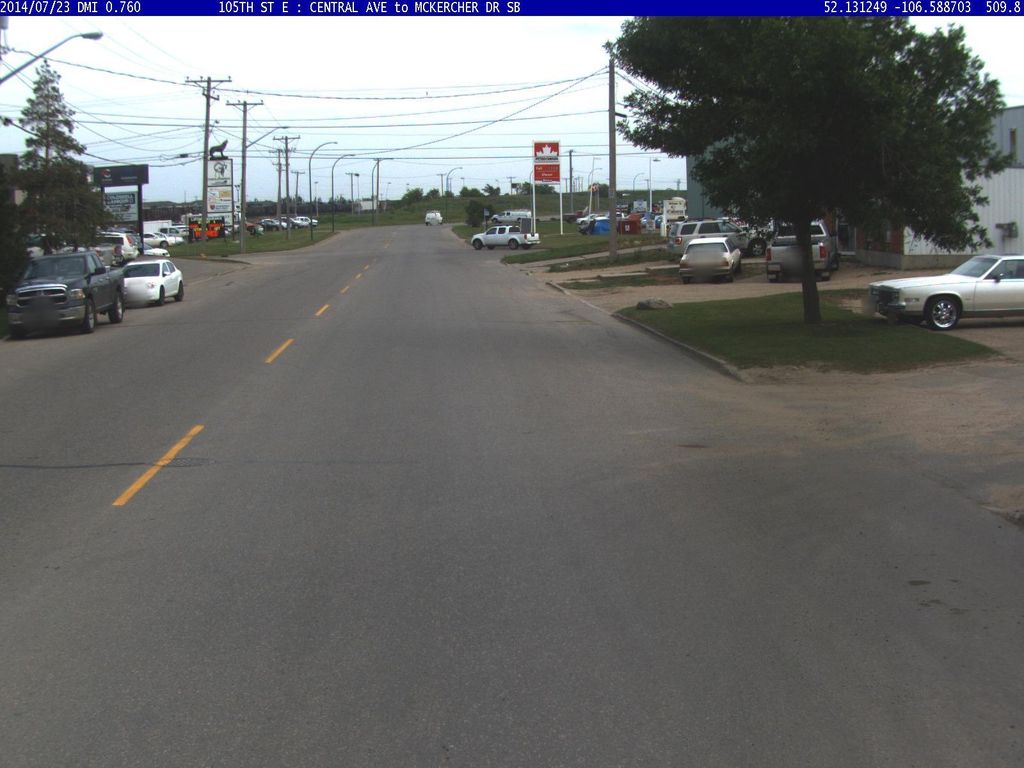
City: saskatoon